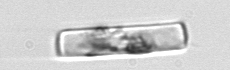
Label: Guinardia_delicatula